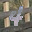
Label: 4